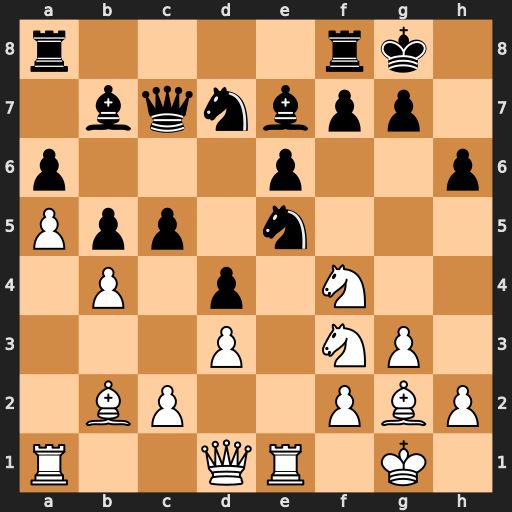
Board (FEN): r4rk1/1bqnbpp1/p3p2p/Ppp1n3/1P1p1N2/3P1NP1/1BP2PBP/R2QR1K1
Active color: w
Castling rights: -
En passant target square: -
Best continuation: Nxe5 Bxg2 Nxd7